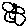
Label: flower